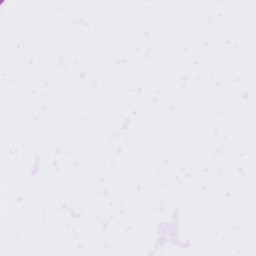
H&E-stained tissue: Ovarian